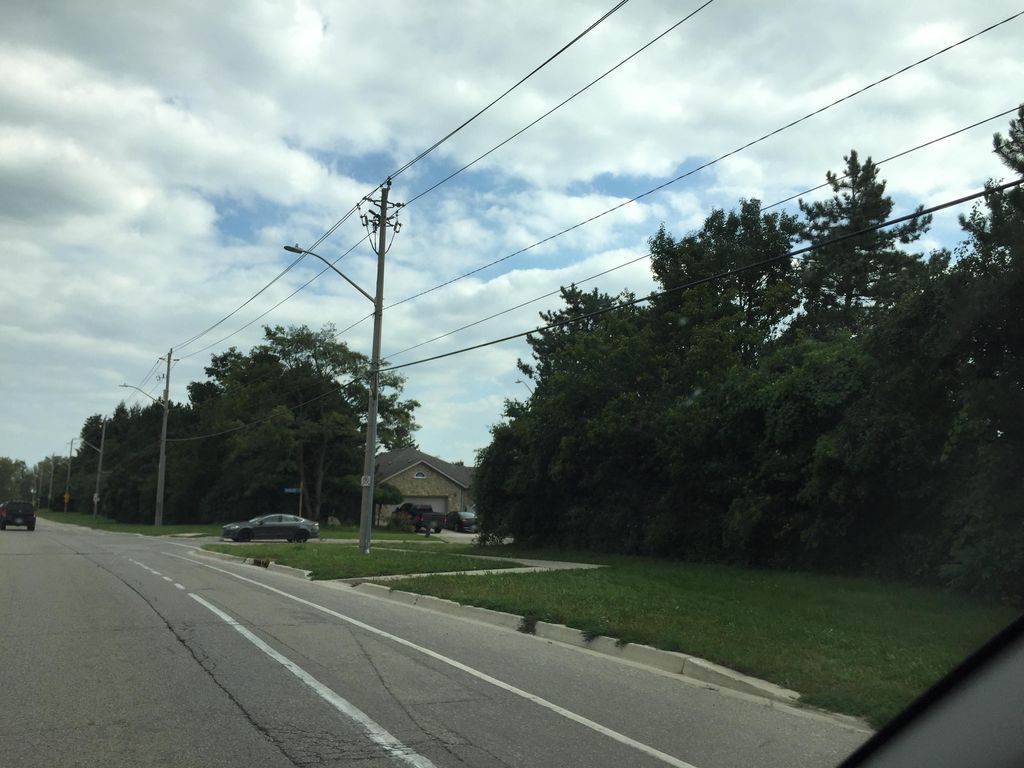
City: kitchener-waterloo